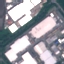
Label: Industrial